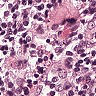
Metastatic tissue present: no